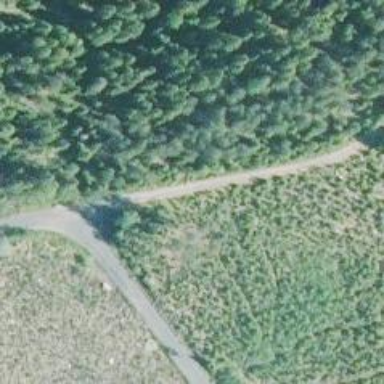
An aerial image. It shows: Unclassified road.